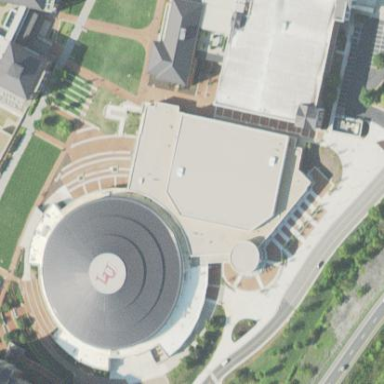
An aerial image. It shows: Sports center building designed for basketball.